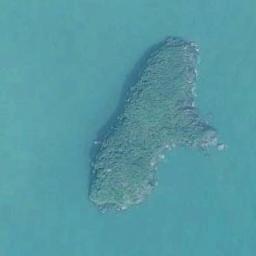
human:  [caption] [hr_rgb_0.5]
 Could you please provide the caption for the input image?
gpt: The long green island is surrounded by turquoise waters, And the island’s green vegetation flourishes .

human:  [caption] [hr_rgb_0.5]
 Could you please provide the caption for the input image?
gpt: The island with dense vegetation is surrounded by light blue waters .

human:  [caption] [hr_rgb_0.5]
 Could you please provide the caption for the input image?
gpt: Many trees are on the island .

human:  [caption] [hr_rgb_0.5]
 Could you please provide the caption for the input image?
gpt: The island is like a pair of wings .

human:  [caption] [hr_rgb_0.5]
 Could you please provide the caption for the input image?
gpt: There are full of green trees on the island with green water around .